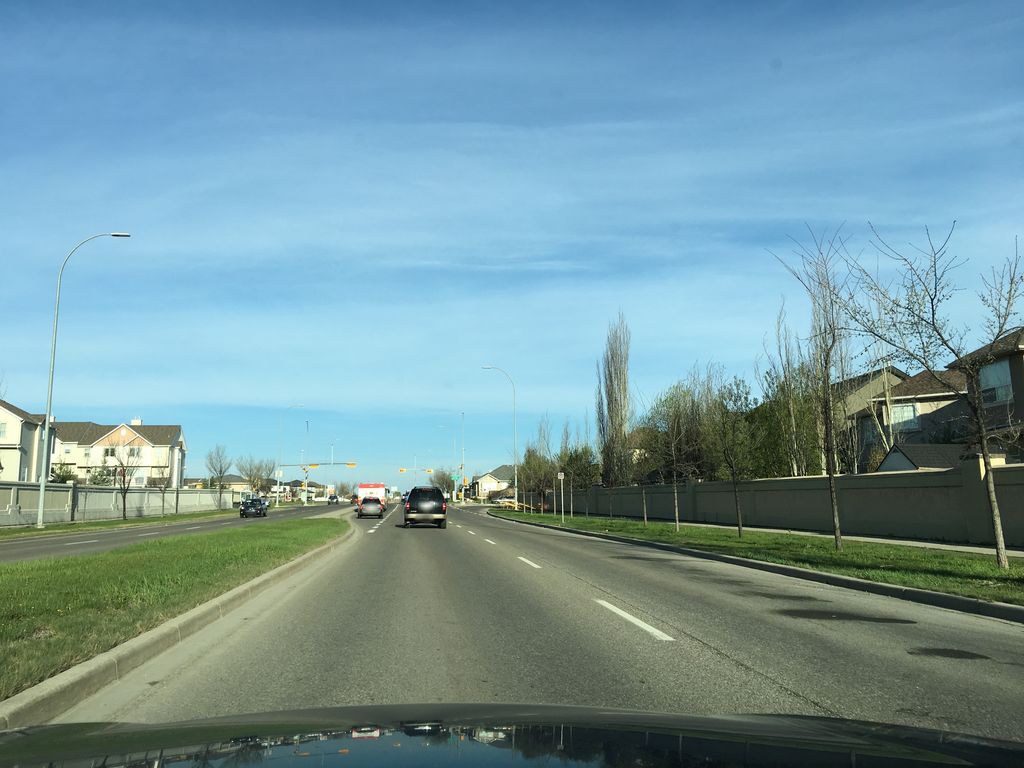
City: calgary